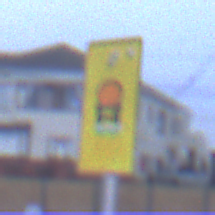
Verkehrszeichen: FahrzeugeMitWassergefaehrdenderLadungOhnePfeilsymbol
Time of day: SunriseSunset
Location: Outdoor (Urban)
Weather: Overcast
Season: NotSpecified
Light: Natural